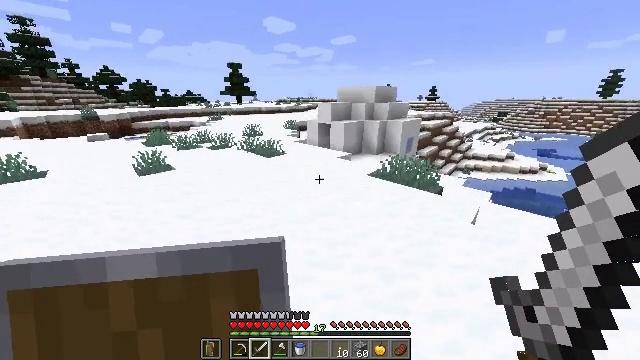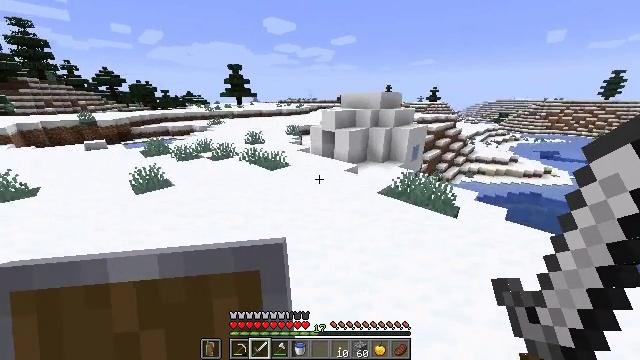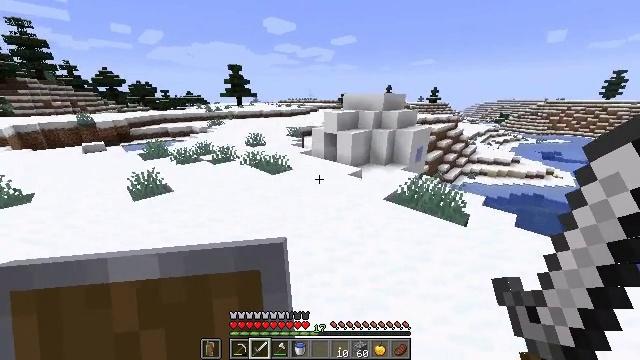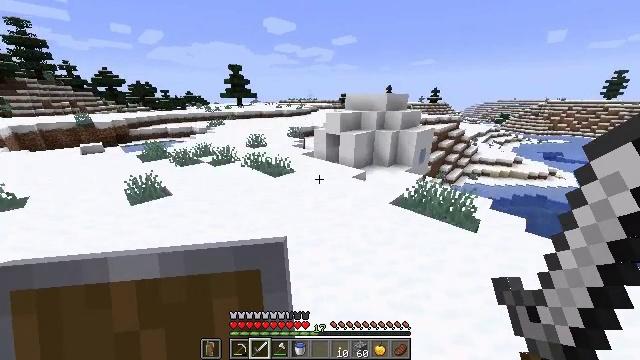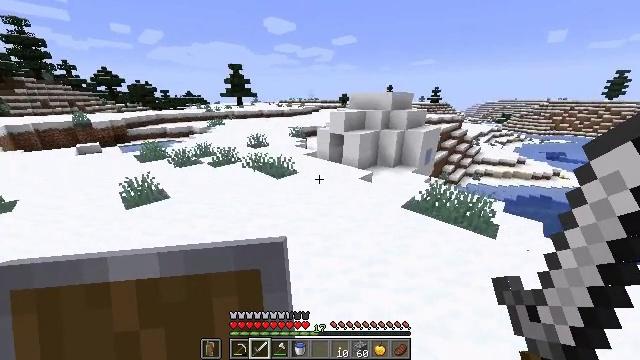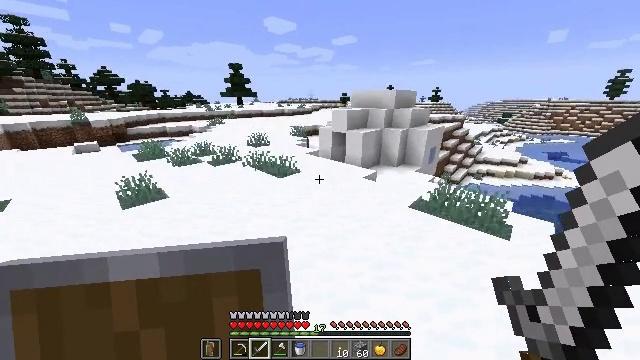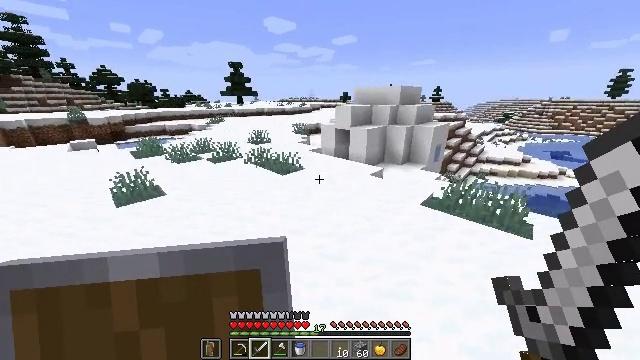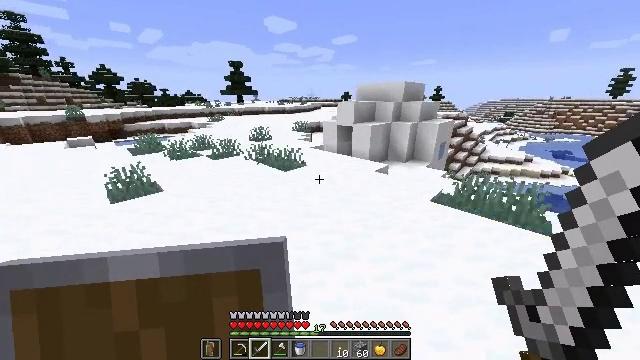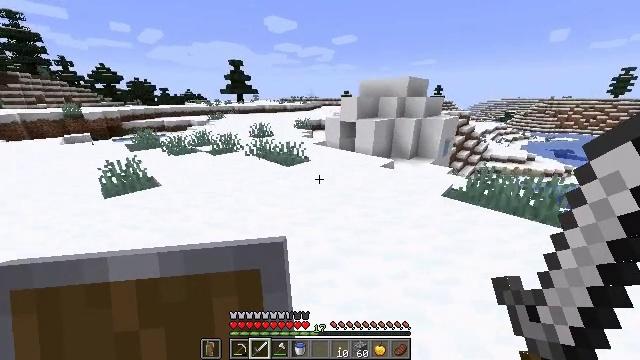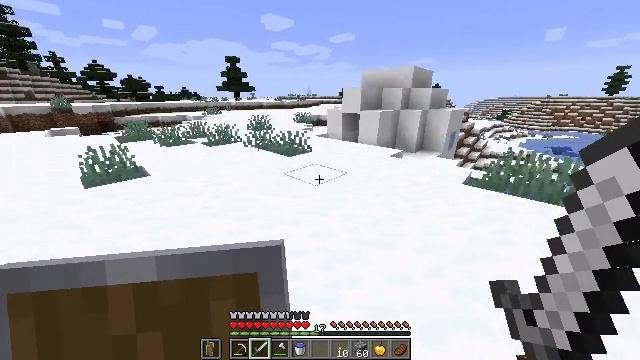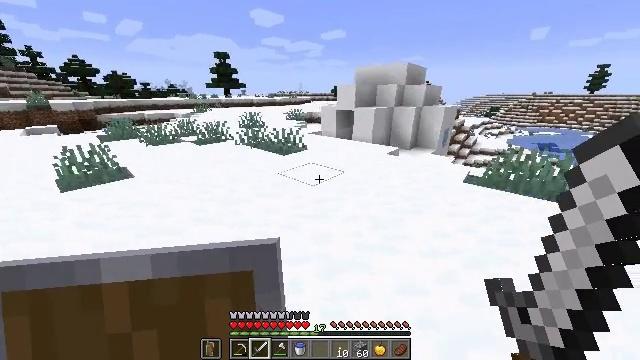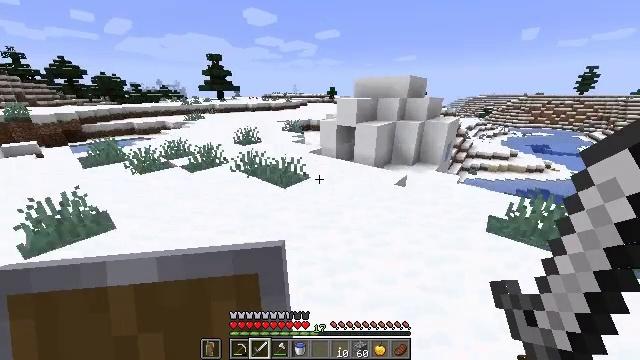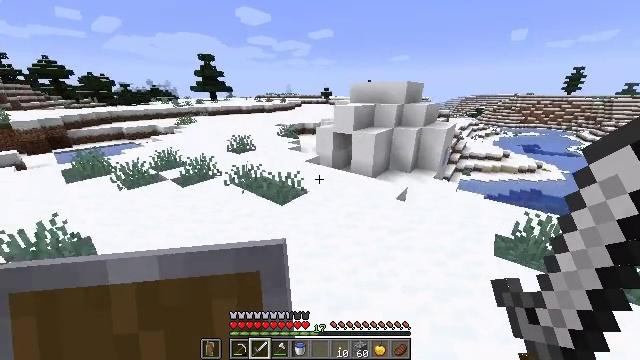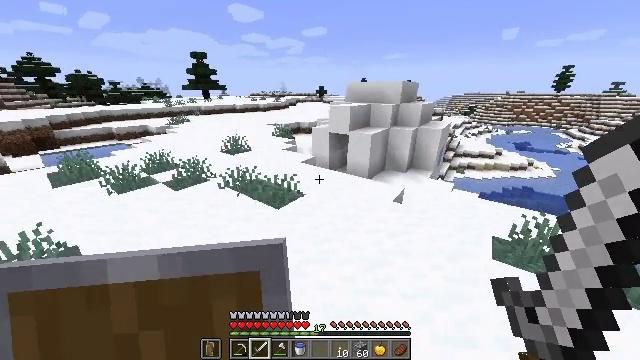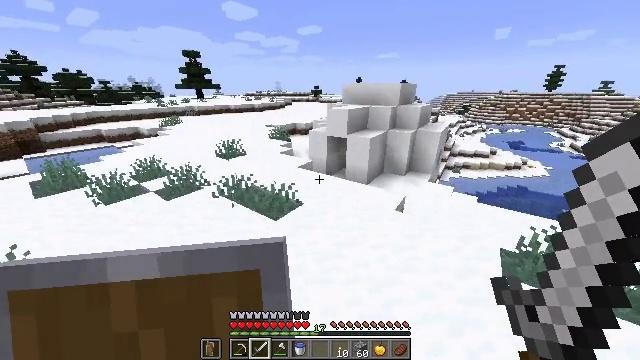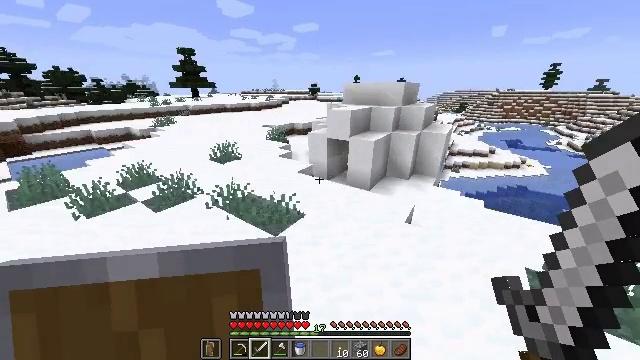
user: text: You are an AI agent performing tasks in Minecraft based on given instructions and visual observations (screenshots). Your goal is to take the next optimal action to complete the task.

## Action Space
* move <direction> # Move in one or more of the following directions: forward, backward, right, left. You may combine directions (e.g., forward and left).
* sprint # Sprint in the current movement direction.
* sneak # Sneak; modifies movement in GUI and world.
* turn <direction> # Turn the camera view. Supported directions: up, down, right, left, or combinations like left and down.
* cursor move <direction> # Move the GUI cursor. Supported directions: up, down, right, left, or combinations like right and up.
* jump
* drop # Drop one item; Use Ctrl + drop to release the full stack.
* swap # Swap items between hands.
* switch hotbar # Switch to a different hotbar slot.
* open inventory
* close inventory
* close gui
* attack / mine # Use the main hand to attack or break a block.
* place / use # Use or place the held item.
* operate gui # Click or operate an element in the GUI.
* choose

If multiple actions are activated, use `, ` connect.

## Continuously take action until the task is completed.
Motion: motion action
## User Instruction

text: Gather the light gray carpet into your inventory.
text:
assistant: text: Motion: move forward and move left, sprint, jump
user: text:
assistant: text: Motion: move forward and move left, sprint, jump
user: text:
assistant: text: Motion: move forward and move left, sprint, jump
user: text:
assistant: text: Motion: move forward and move left, sprint, jump
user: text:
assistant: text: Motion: move forward and move left, sprint, jump
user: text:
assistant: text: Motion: move forward and move left, sprint, jump
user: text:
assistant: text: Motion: move forward and move left, sprint, jump
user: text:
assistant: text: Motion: move forward and move left, sprint, jump
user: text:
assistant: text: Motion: move forward, sprint, jump
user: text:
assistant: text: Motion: move forward, sprint, turn right, jump
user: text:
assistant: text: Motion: move forward, sprint, turn right, jump
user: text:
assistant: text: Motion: move forward, sprint, turn right, jump
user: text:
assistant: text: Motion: move forward, sprint, turn right, jump
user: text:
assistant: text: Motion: move forward, sprint, turn right, jump
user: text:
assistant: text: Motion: move forward, sprint, jump
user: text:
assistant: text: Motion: move forward, sprint, jump
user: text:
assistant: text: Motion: move forward, sprint, jump
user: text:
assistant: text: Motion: move forward
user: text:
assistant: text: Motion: move forward
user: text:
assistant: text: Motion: move forward
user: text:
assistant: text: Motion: move forward
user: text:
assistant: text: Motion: move forward
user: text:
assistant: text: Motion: move forward and move left, turn right
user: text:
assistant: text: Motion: move forward and move left, turn right
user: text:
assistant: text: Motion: move forward and move left, turn right
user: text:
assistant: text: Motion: move forward and move left, turn right
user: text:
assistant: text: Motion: move forward and move left, turn right
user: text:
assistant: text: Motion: move forward and move left, turn right
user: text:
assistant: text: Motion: move forward and move left, turn right
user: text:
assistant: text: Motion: move forward, turn right